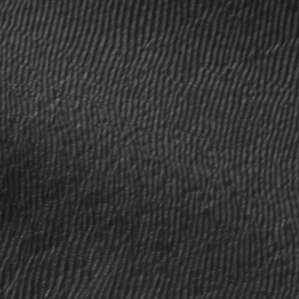
Label: frost